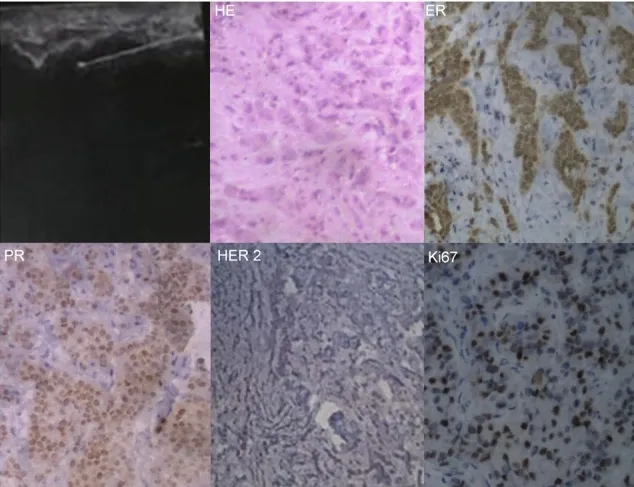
Tissue pathological confirmation of the primary mass. Ultrasound-guided core needle biopsy, hematoxylin-eosin (HE) morphological diagnosis and immunohistochemistry examination routinely.
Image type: pathology (immunostaining)